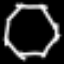
Label: octagon